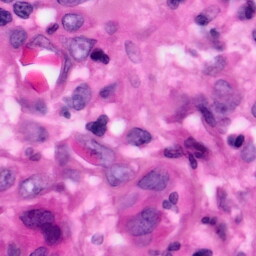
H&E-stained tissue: Pancreatic